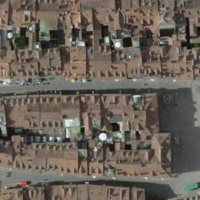
EUNIS habitat code: 54
Species observed at this site:
Passer domesticus
Columba livia